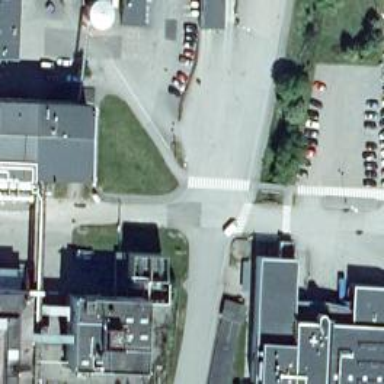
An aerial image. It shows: Footway along the road.